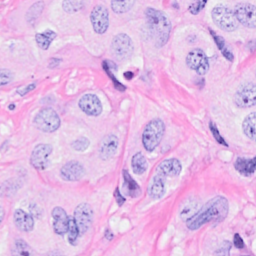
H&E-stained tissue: Breast